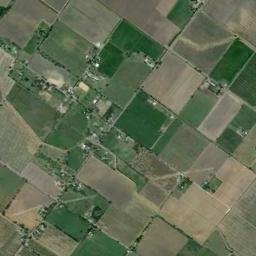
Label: rectangular_farmland